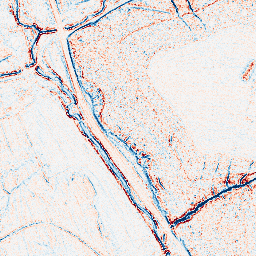
Category: edge_preserving
Decomposition family: bilateral
Decomposition parameters: d: 5
sigma_color: 50
sigma_space: 50
Upsampling method: sinc_hamming
Upsampling parameters: scale: 8
kernel_size: 16
Upsampling scale: 8